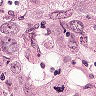
Metastatic tissue present: yes